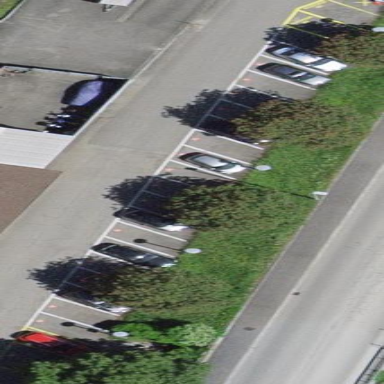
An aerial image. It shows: Diagonal street side parking available at the park and ride for trains.